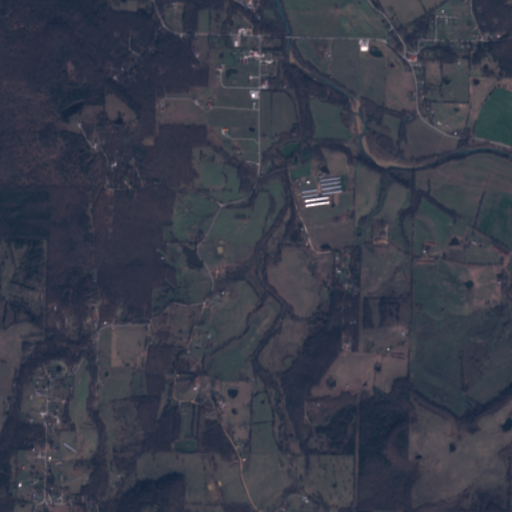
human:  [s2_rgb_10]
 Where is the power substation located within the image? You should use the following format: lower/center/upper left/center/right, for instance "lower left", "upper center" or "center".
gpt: The power substation is located in the upper right of the image.
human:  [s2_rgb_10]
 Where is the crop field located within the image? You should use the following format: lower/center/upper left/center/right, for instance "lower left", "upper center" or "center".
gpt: There is no crop field in the image.